Question: When I run my query with a 'LEFT JOIN', it takes 20 seconds. When I split it into 2 queries, it runs in 4 seconds. However, as you can imagine, this makes it very difficult to display the results in a certain order.
'Table1' has ~400,000 rows and Table2 has ~200,000 rows.
'Field3' is the primary key in 'Table2', and is indexed in 'Table1'.
The queries return approx ~100k rows.
'''
SELECT Table1.Field1, Table2.Field4
FROM
Table1
LEFT JOIN
Table2 USING (Field3)
WHERE Table1.Field1 = 'Example'
'''
When I run the query as written, it takes on average 20 seconds to run. But if I run the query without the 'LEFT JOIN', and run a 2nd query to get that data, everything runs in total in about 4 seconds.
'''
SELECT Table1.Field1, Table1.Field3
FROM Table1
WHERE Table1.Field1 = 'Example'
//PHP
$first = true;
while ($row = mysql_fetch_assoc($query))
{
if (!$first)
{
$field3Values .= ",";
}
$field3Values .= "'" . mysql_real_escape_string($row['Field3']) . "'";
$first = false;
}
//Now run the 2nd query
SELECT Field4
FROM People
WHERE Field3 IN (" . $field3Values . ")
'''
As requested, the 'EXPLAIN' from the first query:

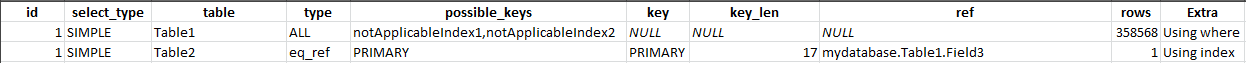
Answer: John and I figured this out in a chat. The single query was slow because the query optimizer wasn't selecting a good index for 'Table1'. By adding 'FORCE INDEX (Field1)' to the query, the index on 'Table1.Field1' was used to filter the results instead of doing a full table scan. We're not completely sure why the two query approach was running faster, but my guess is that for some reason the query optimizer was using the index in the first of the single queries, but not in the single.